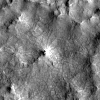
Atmospheric dust classification: not_dusty